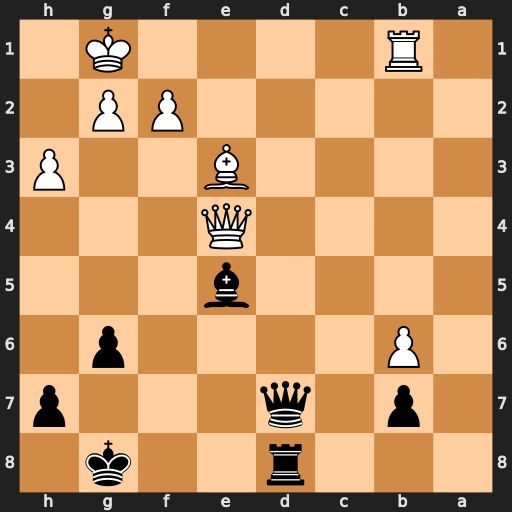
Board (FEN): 3r2k1/1p1q3p/1P4p1/4b3/4Q3/4B2P/5PP1/1R4K1
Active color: b
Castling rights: -
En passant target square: -
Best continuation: Qd1+ Rxd1 Rxd1#